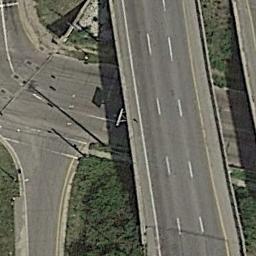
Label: overpass